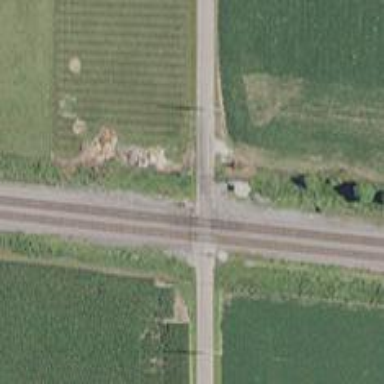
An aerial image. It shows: Level crossing along the railway.